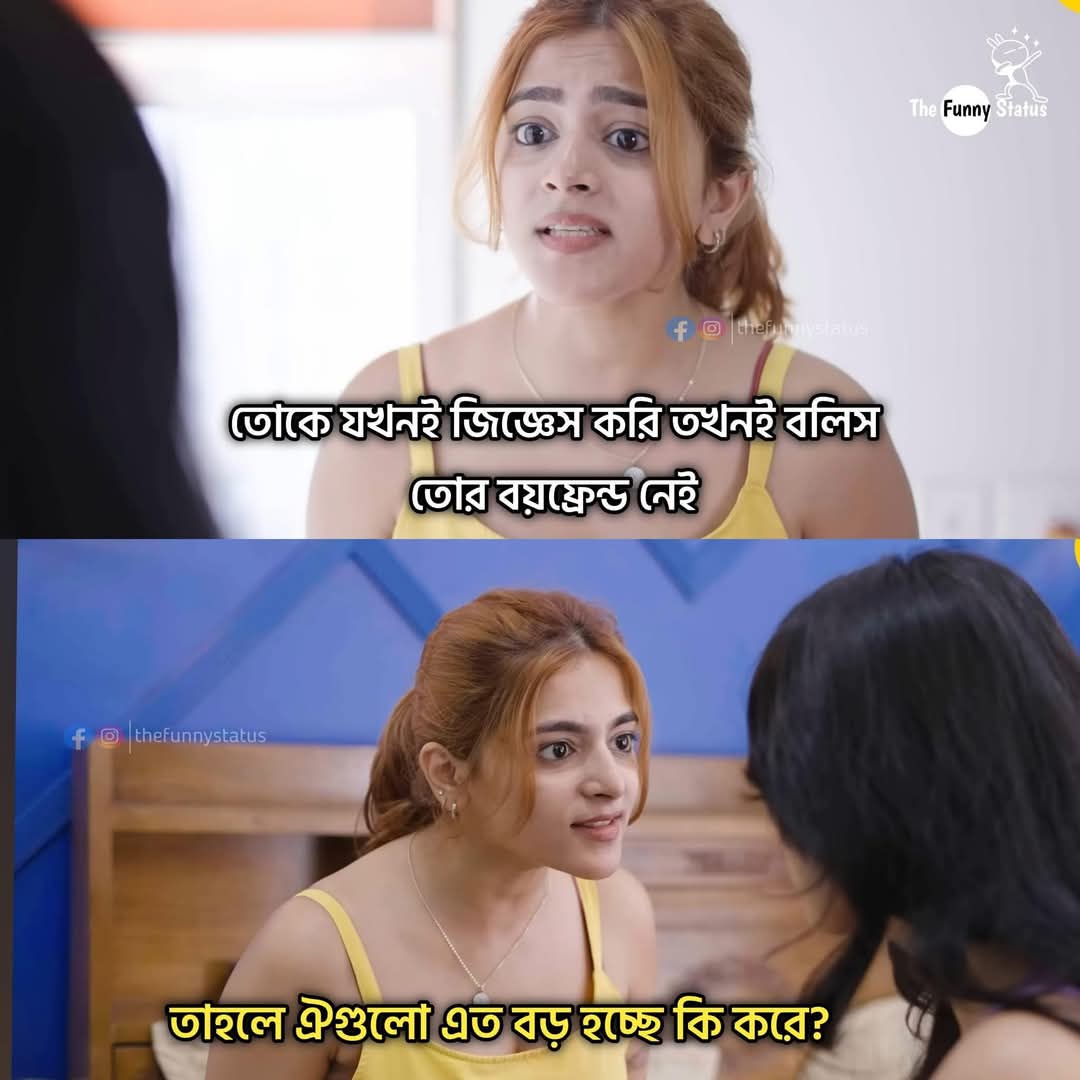
Text: তোকে যখনই জিজ্ঞেস করি তখনই বলিস তোর বয়ফ্রেন্ড নেই
তাহলে ঐগুলো এত বড় হচ্ছে কি করে?
Label: Hate
Hate category: Personal Offence
Targeted group: Individual